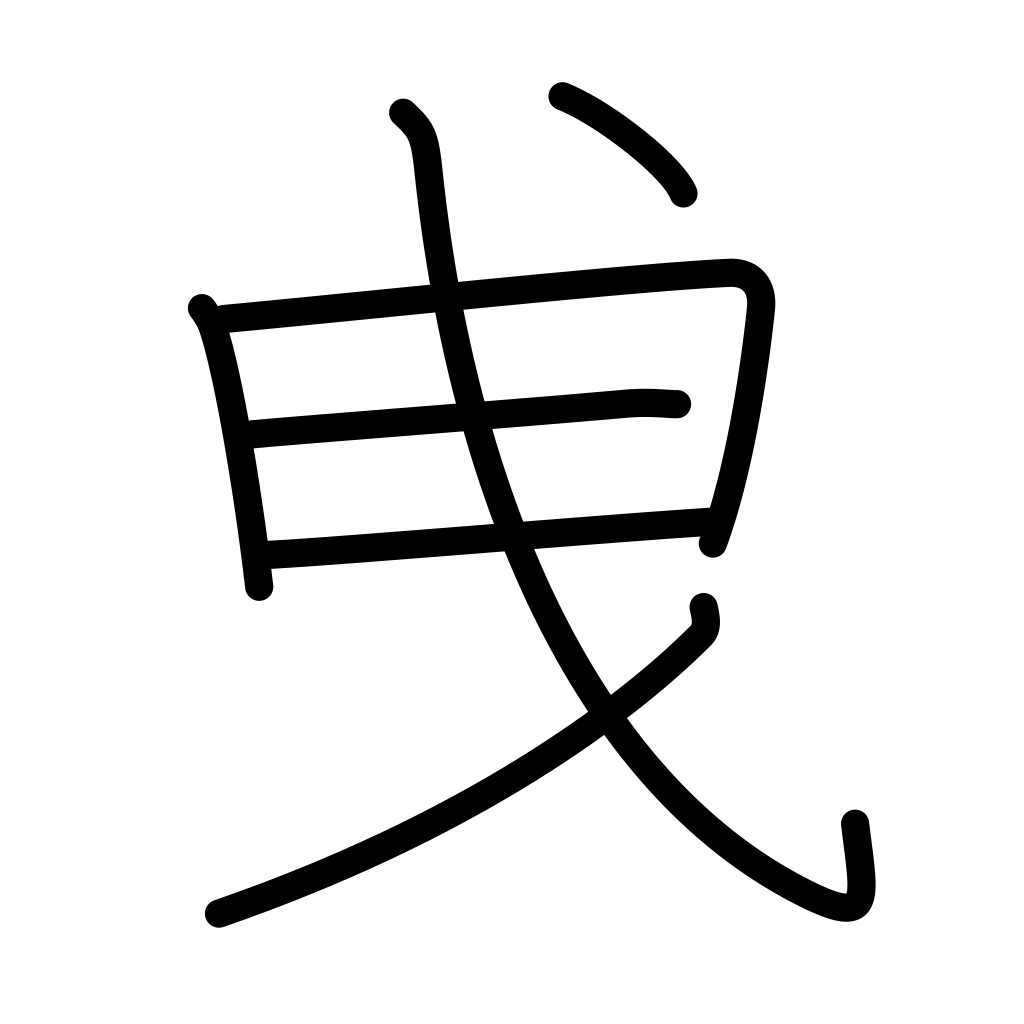
Meaning: trail, tow, drag, pull